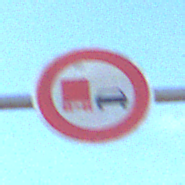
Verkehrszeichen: UeberholverbotKraftfahrzeuge
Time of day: MorningAfternoon
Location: Outdoor (Nature)
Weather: PartlyCloudy
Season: NotSpecified
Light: Natural